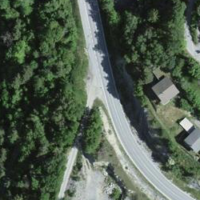
EUNIS habitat code: 45
Species observed at this site:
Zygaena ephialtes
Epipactis helleborine
Hipparchia semele